Field crop: maize
Growth stage: 2
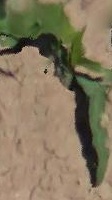
Species: maize